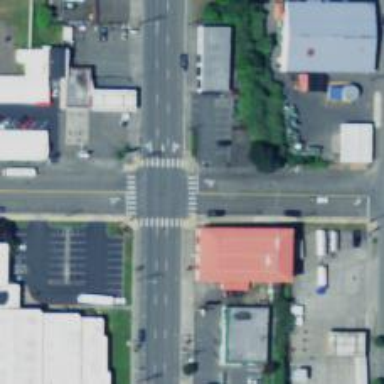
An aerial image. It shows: Stop road.